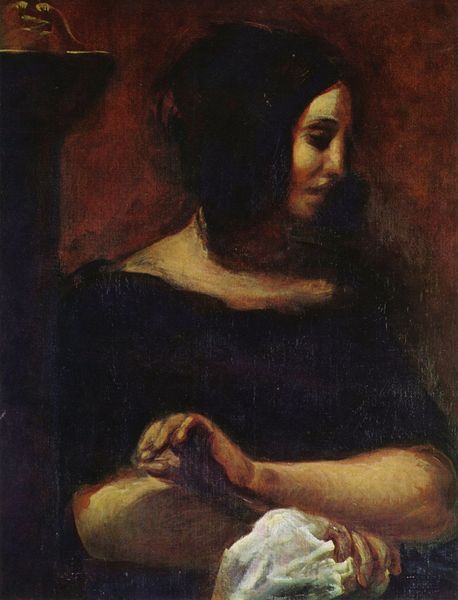
Titel: Porträt der George Sand
Künstler: Eugène Delacroix
Standort: København
Institution: Ordrupgaardsamlingen
Schlagwörter: blau, dunkel, gemälde, hand, haut, schatten, weiß, ocker, ausschnitt, braun, ellbogen, finger, frau, frisur, geste, haar, hell, hintergrund, kleid, licht, nase, profil, schwarz, säule, blick, rot, tuch, beige, malerei, alt, jung, wand, arm, arme, augen, falten, gesicht, halten, inkarnat, kleidung, mensch, sockel, bildnis, hals, hände, möbel, portrait, porträt, öl, corot, auge, haare, stoff, kontrast, lippen, schulter, lächeln, seitlich, schrank, düster, modern, lila, nacken, ölgemälde, duktus, büste, seitenansicht, lciht, stuck, gesenkt, ellenbogen, ring, unscharf, serviette, abtrocknen, leinwand, kasten, verschwommen, lieder, wangenknochen, halbprofil, unterarm, rotbraun, rötlich, klimt, dekolltee, pullover, möbelstück, anmutig, fau, schwraz, handgelenk, unterarme, franz von stuck, scokel, halbportait, mnud, schwank, üö